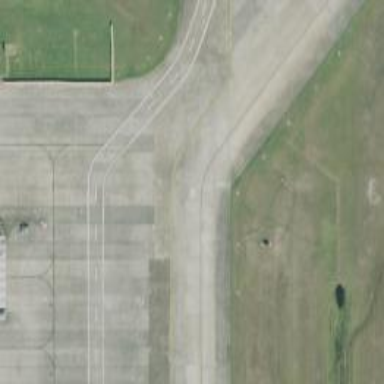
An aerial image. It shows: View of taxiway at the airport.